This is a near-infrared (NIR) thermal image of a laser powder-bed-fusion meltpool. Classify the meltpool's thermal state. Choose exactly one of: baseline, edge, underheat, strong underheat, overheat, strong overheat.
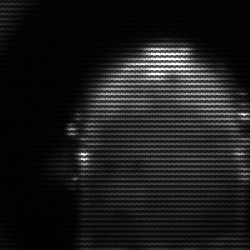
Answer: baseline